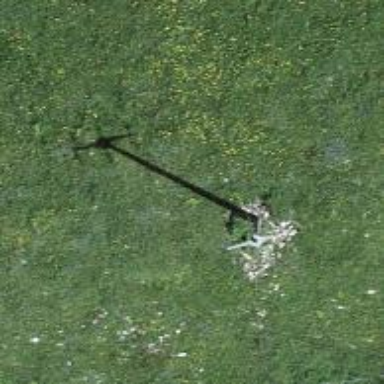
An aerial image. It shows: Concrete power pole.